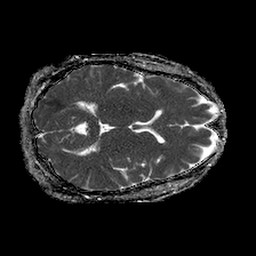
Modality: ADC
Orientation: axial
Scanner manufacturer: philips
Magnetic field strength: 1.5 T
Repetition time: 4.6 s
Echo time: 0.08631 s